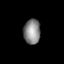
Tissue: lung
Cell type: Myeloid cells
Senescence score: 0.2164
Nuclear area (px): 410
Mean DAPI intensity: 134.746